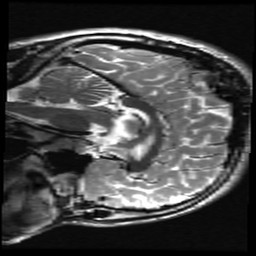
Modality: T2w
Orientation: sagittal
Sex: male
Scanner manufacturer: ge
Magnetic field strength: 3 T
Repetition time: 5 s
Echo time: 0.1015 s